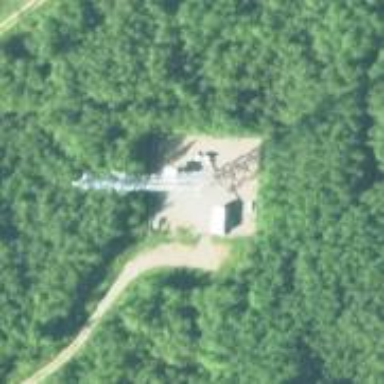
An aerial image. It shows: Communication mast tower.